高一 · 代数
已知 $y=f(x)$ 是定义域为 $R$ 的奇函数, 当 $x \in[0,+\infty)$ 时, $f(x)=x^{2}-2 x$.

(1)写出函数 $y=f(x)$ 的解析式;

(2) 若方程 $f(x)=a$ 恰 3 有个不同的解, 求 $a$ 的取值范围.
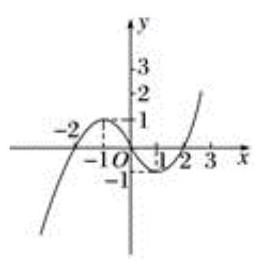
答案: (1) $f(x)=\left\{\begin{array}{c}x^{2}-2 x, x \geq 0 \\ -x^{2}-2 x, x<0\end{array}\right.$ (2) (-1,1)
解析:

解: (1)当 $x \in(-\infty, 0)$ 时, $-x \in(0,+\infty)$,

$\because f(x)$ 是奇函数,

$\therefore f(x)=-f(-x)=-\left[(-x)^{2}-2(-x)\right]=-x^{2}-2 x$
$\therefore f(x)=\left\{\begin{array}{c}x^{2}-2 x, x \geq 0 \\ -x^{2}-2 x, x<0\end{array}\right.$.

(2) 当 $x \in[0,+\infty)$ 时, $f(x)=x^{2}-2=(x-1)^{2}-1$, 最小值为 -1 ;

当 $x \in(-\infty, 0), f(x)=-x^{2}-2 x=1-(x+1)^{2}$, 最大值为 1 .

据此可作出函数的图象, 如图所示,

根据图象得, 若方程 $f(x)=a$ 恰有 3 个不同的解,

则 $a$ 的取值范围是 $(-1,1)$.